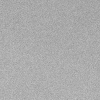
Atmospheric dust classification: dusty